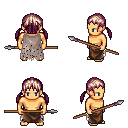
a pixel art fantasy rpg character, male body template, human, tanned skin, gray tattered cape, robe skirt, white blonde twin-tailed hairstyle, spear, four views (front, back, left, right), 2x2 character sprite sheet, small pixel art, hard edges, no anti-aliasing